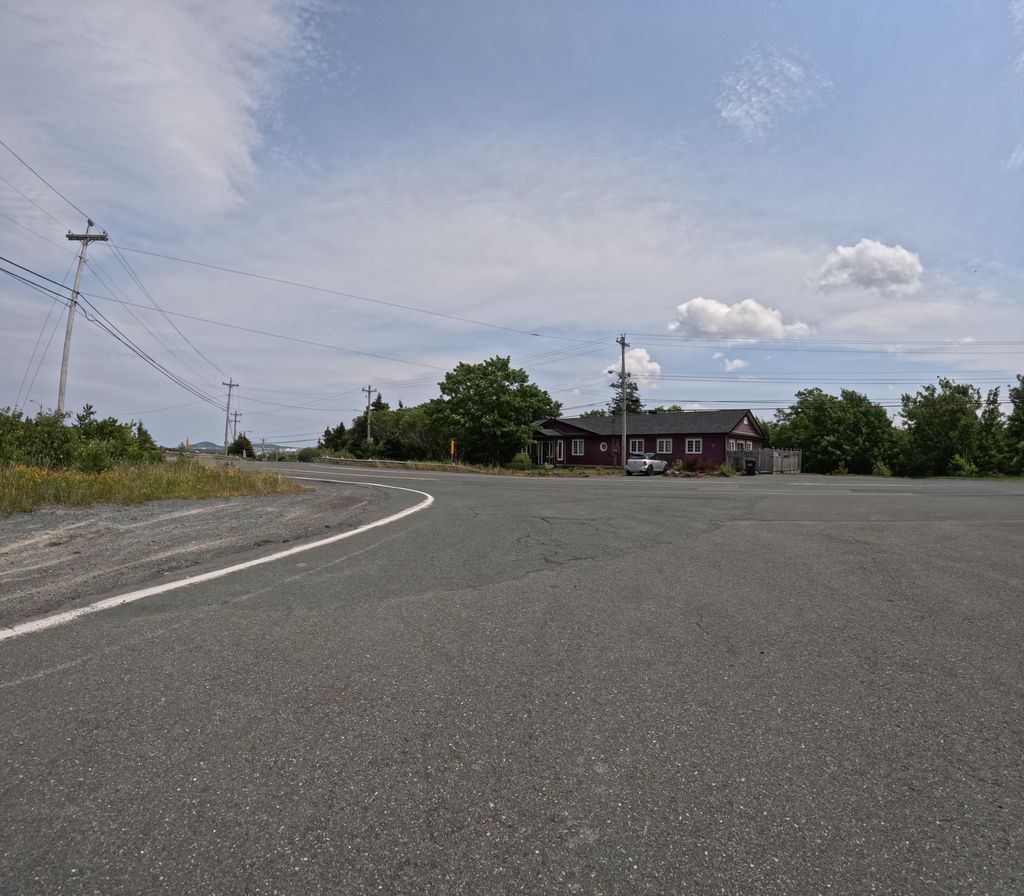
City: st_johns